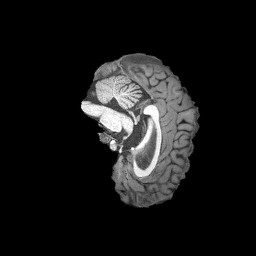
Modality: T1w
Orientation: sagittal
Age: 21
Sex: male